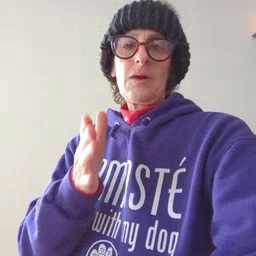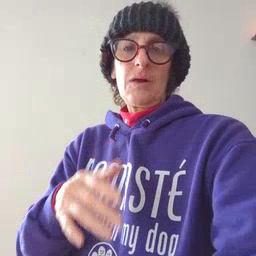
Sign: will